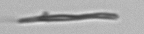
Label: fiber